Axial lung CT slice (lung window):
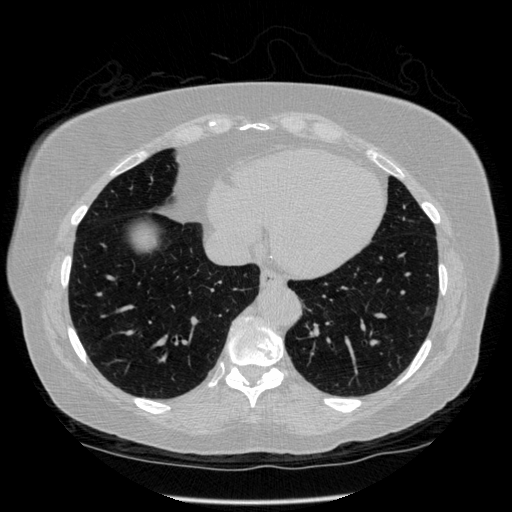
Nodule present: no